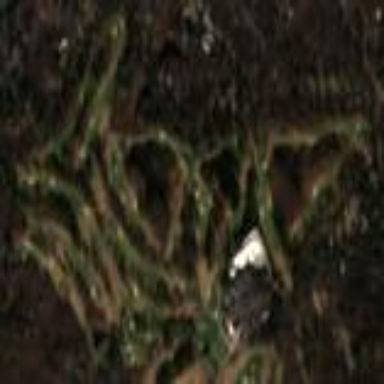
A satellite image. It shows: Golf course.